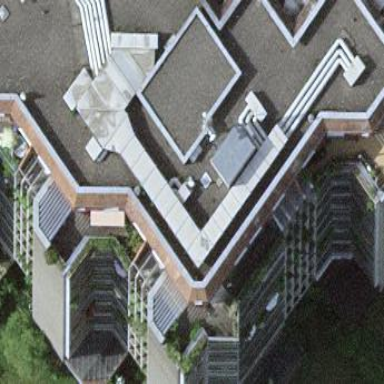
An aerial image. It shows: Part of building is shown in the image.